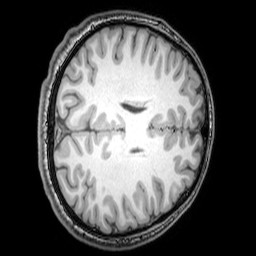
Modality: T1w
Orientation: axial
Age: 23
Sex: male
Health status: healthy
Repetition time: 0.081 s
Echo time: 0.037 s